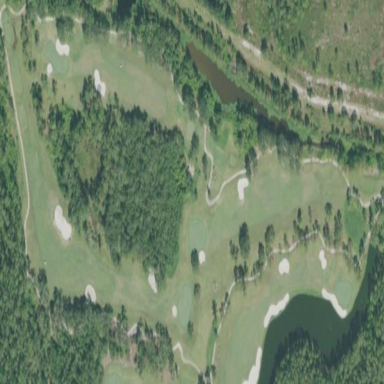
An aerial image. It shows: Designated golf cart path along grade1 service road.